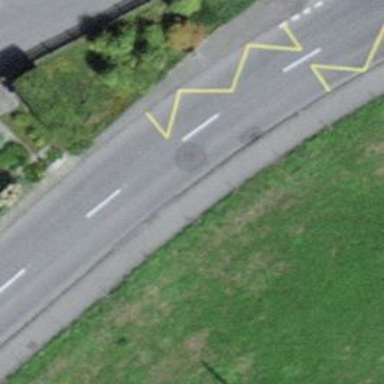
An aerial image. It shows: Public transport stop position.